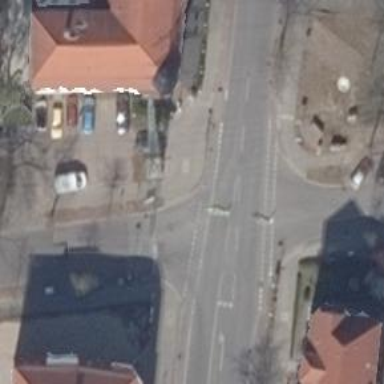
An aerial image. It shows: Sidewalk.